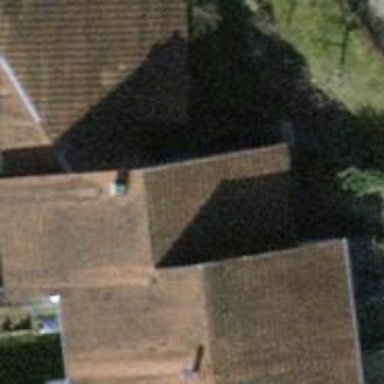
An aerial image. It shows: Garage building.